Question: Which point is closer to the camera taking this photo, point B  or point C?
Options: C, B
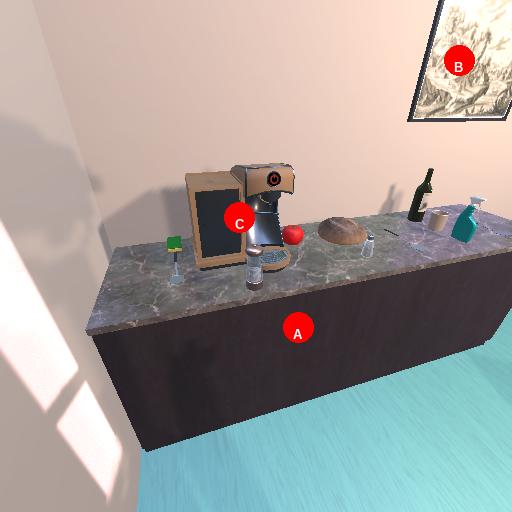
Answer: C